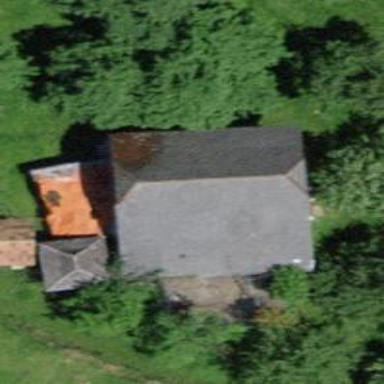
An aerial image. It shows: Rural barn.